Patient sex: M
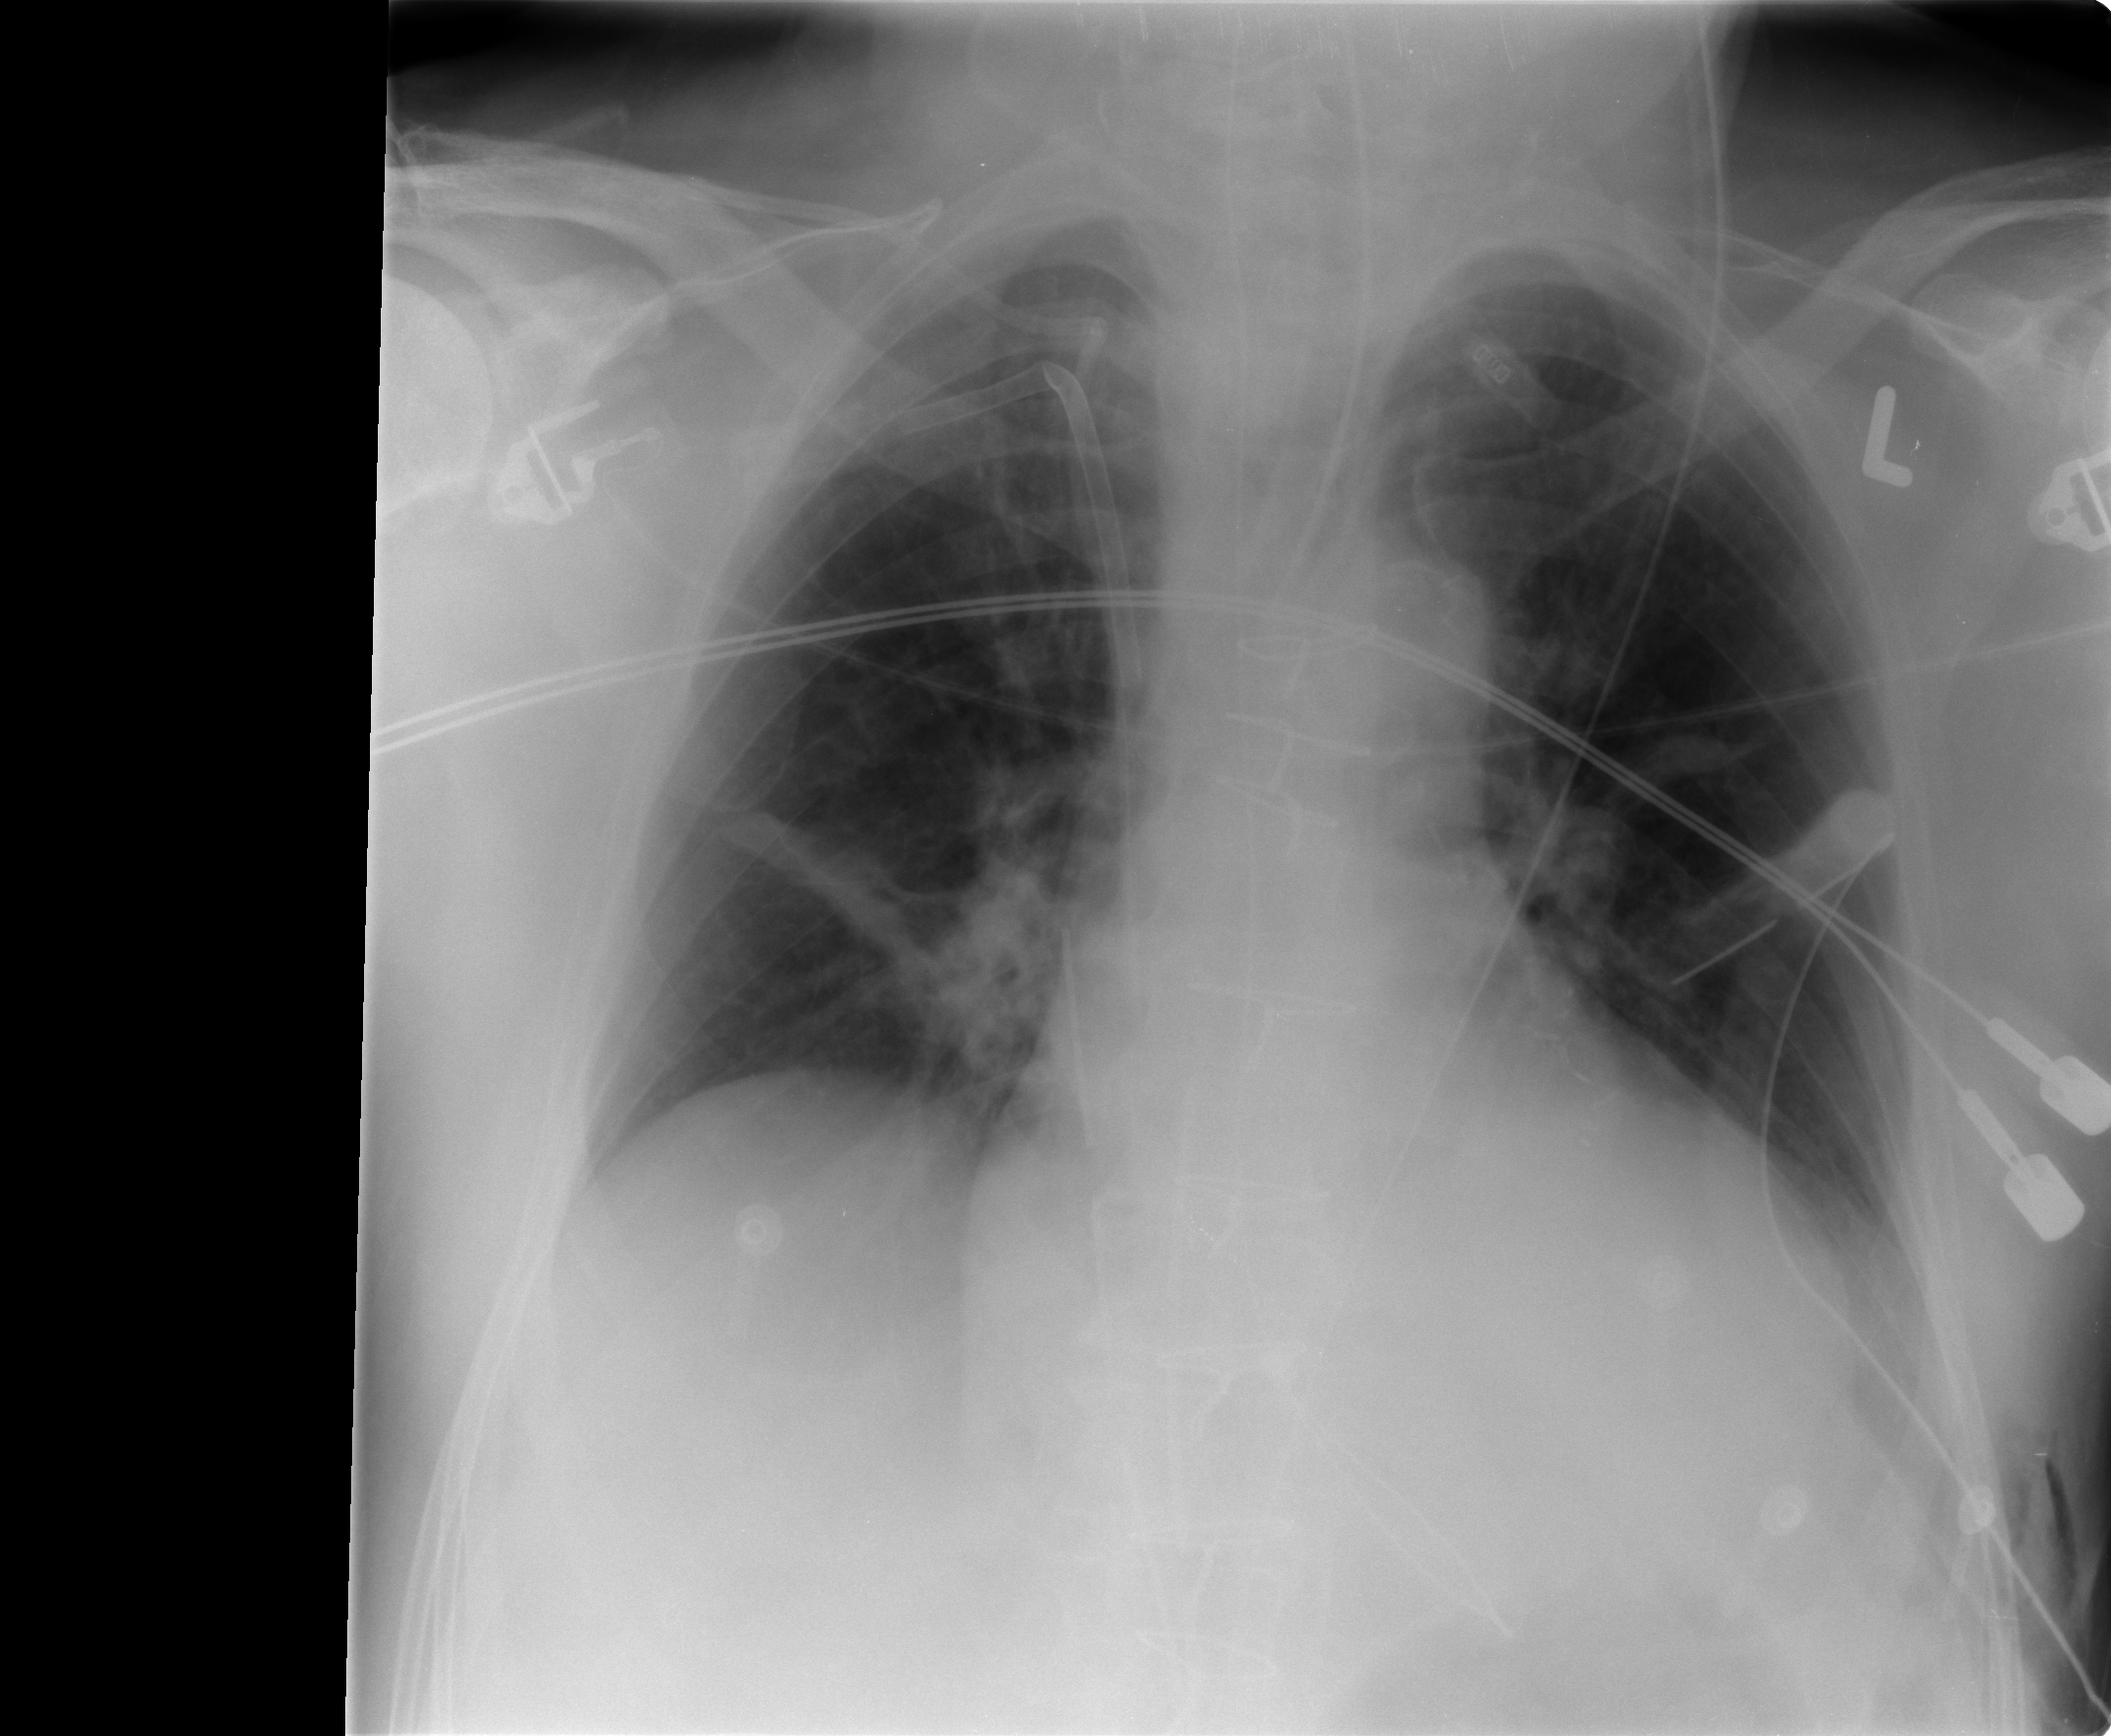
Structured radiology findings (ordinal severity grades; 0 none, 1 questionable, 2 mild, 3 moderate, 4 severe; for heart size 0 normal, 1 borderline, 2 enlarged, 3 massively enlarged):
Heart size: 0
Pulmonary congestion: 2
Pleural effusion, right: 0
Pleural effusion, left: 0
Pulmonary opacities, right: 0
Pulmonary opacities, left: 0
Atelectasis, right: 2
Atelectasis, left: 2